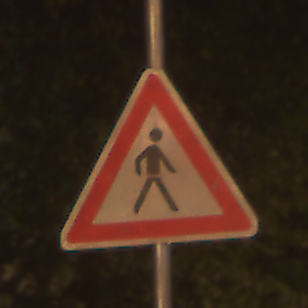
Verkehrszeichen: FussgaengerLinks
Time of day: Night
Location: Outdoor (Urban)
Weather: Clear
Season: NotSpecified
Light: Artificial